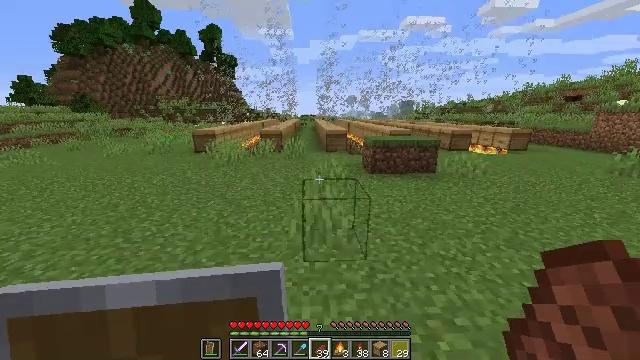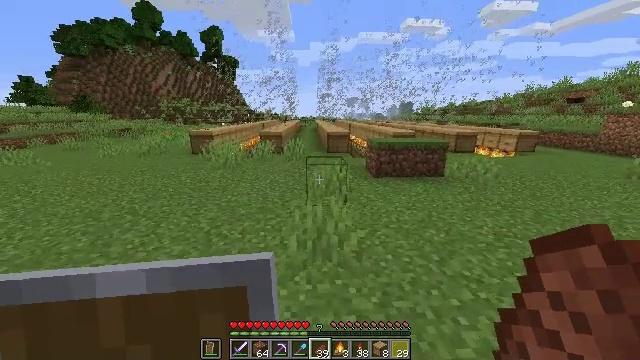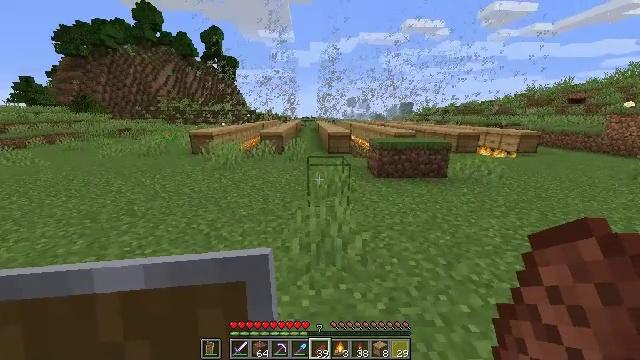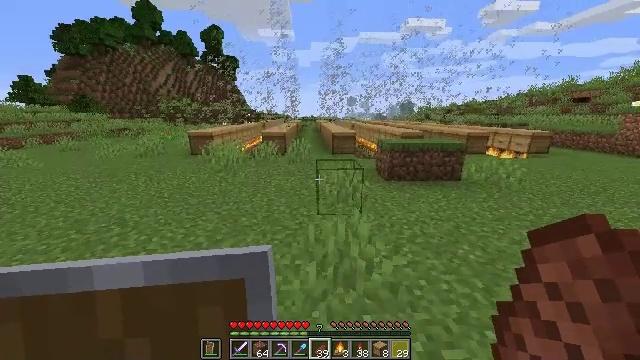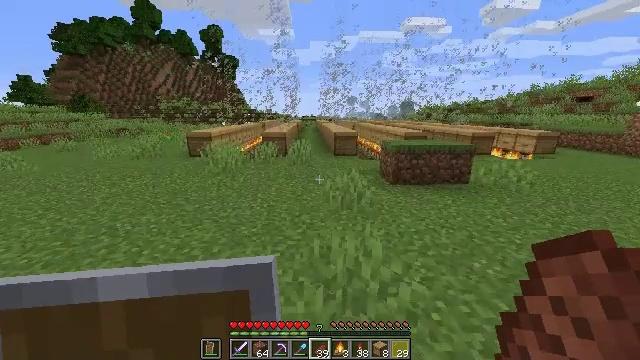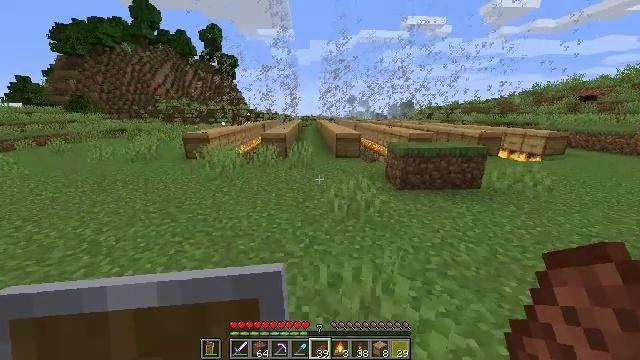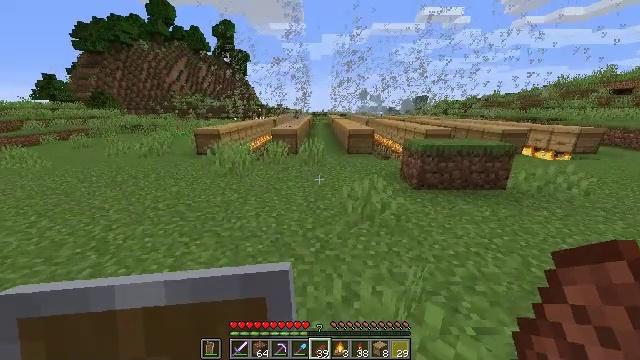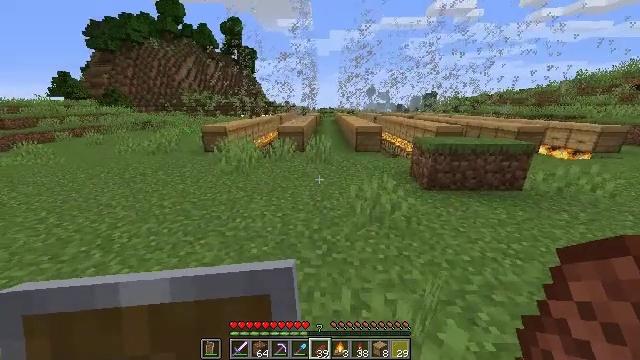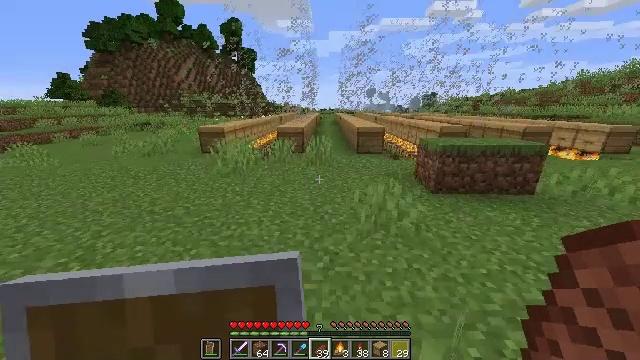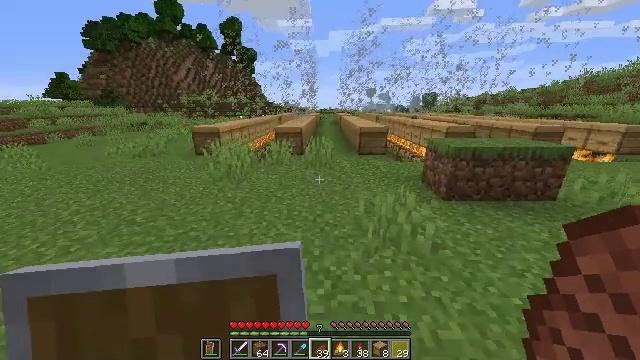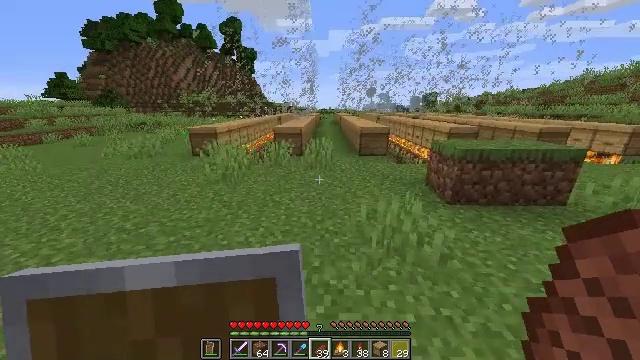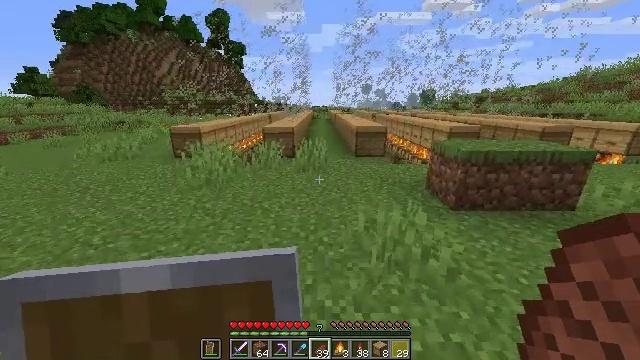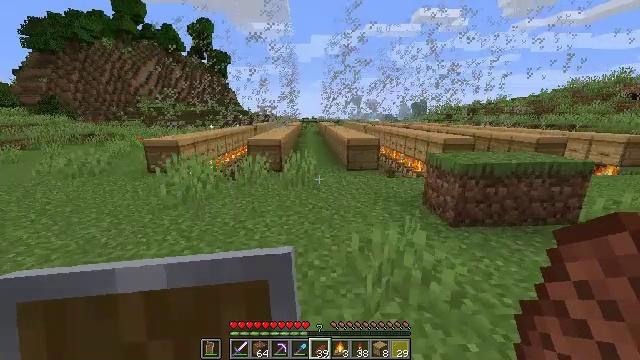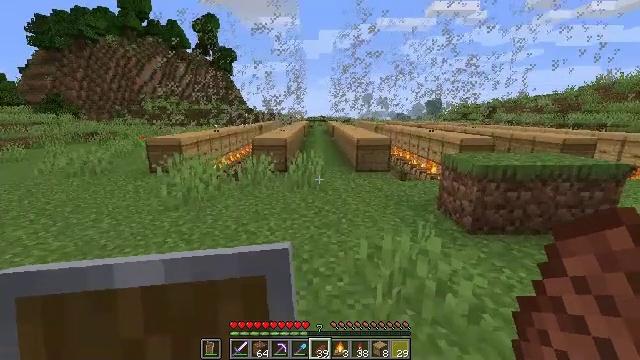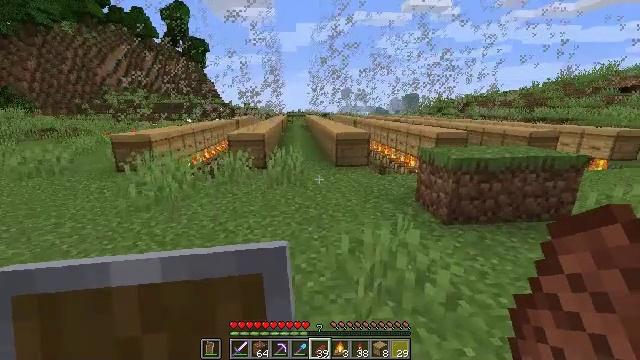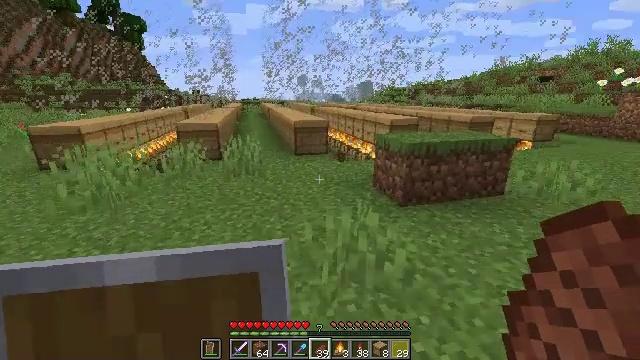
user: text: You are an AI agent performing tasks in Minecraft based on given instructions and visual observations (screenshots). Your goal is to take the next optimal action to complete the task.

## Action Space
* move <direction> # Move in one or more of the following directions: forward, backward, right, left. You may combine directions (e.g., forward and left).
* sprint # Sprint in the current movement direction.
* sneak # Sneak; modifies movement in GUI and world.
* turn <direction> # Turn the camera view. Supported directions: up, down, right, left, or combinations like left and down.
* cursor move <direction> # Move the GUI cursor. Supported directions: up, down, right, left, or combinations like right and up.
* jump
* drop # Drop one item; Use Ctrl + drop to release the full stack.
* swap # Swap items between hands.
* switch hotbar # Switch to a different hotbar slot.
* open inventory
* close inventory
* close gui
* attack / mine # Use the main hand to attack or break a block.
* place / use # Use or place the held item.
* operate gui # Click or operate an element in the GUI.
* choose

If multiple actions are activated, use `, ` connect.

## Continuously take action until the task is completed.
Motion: motion action
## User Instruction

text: Combine yellow stained glass in the crafting table for yellow stained glass pane.
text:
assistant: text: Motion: move forward and move left
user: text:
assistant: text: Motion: move forward and move left
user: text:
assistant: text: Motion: move forward
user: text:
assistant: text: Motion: move forward
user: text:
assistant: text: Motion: move forward
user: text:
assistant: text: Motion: move forward, turn left and down
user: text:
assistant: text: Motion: move forward, turn left
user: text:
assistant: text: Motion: move forward
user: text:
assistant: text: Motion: move forward
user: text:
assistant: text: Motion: no_op
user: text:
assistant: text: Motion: turn right
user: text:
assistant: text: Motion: turn right and up
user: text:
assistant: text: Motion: turn left
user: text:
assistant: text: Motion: turn right and down
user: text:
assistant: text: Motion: turn right and down
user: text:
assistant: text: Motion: turn right and up
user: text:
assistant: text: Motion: turn right
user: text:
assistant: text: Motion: turn right
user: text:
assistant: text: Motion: turn right
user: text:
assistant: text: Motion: no_op
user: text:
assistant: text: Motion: no_op
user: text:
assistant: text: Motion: turn right
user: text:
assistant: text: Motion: turn right
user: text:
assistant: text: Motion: turn right and down
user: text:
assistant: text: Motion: turn right
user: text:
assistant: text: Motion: turn left and up
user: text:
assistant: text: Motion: turn down
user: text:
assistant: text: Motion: turn down
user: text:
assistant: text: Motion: turn right and up
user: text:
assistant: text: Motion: turn up